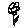
Label: flower